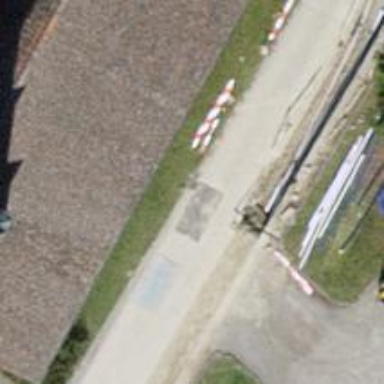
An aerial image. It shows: Asphalt road in residential area.